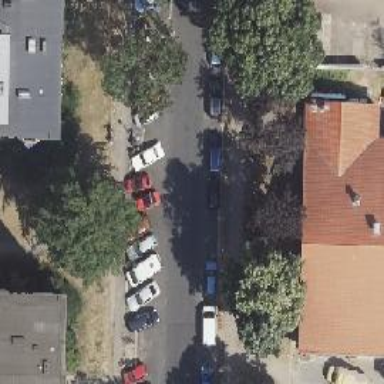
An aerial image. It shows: Residential road with asphalt surface and separate sidewalks. Parking lanes are on the left with parallel orientation and half on the kerb on the right side.